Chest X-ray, PA view. Patient: 31 years old, sex M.
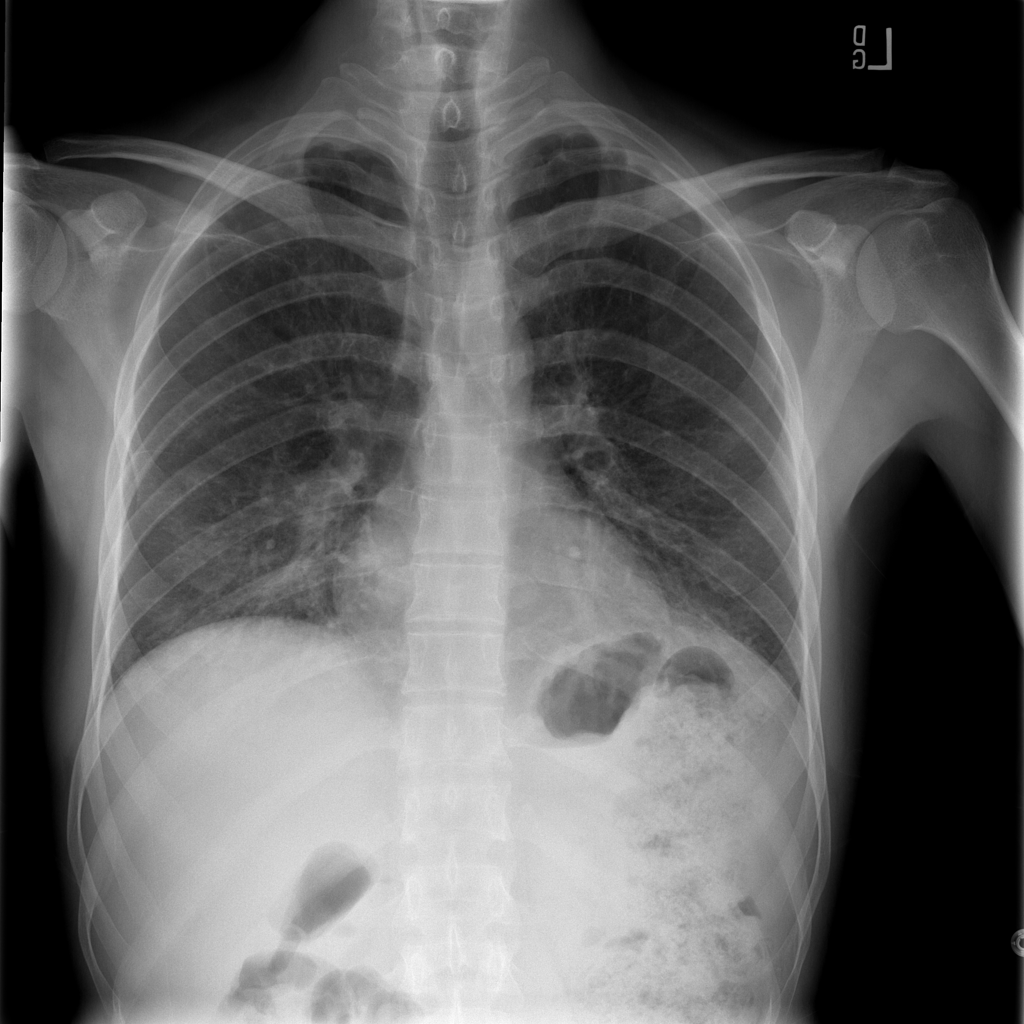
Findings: Fibrosis, Infiltration, Nodule